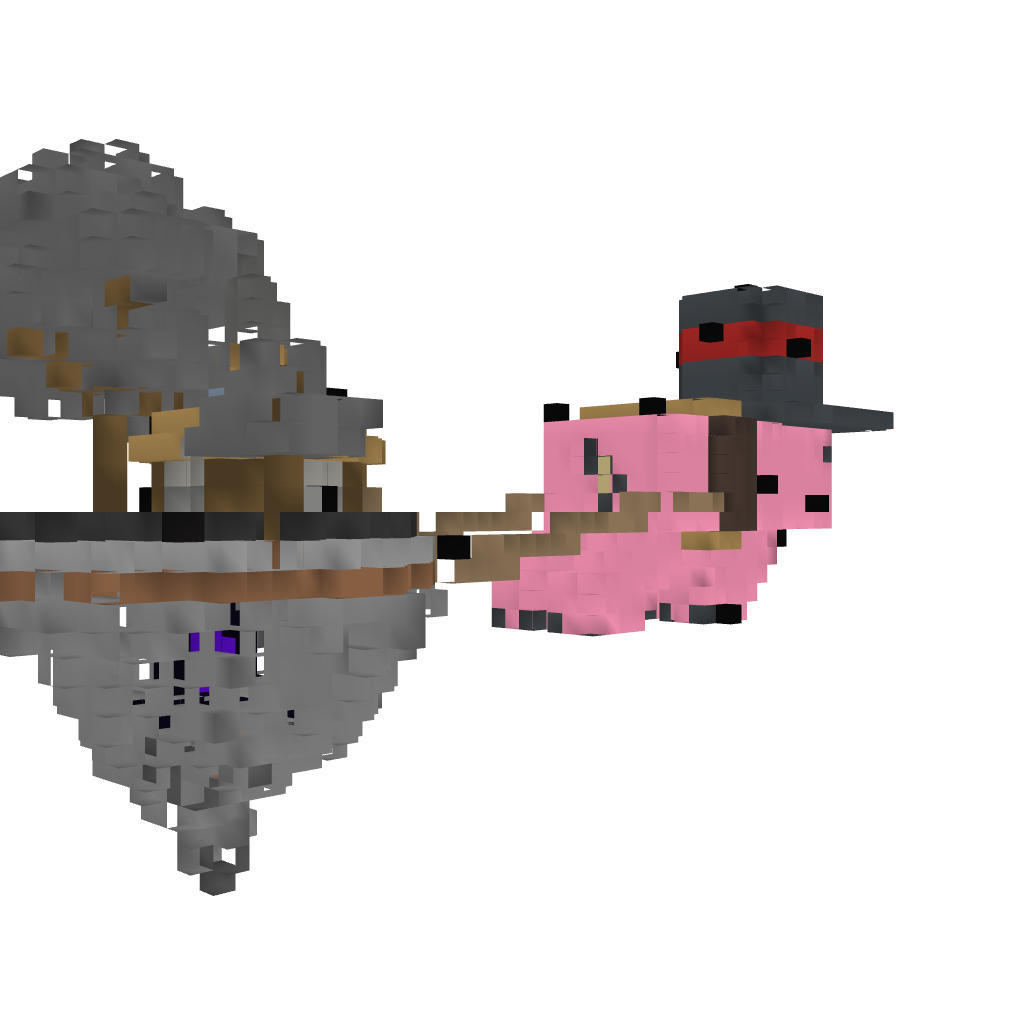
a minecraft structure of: Flying Pig